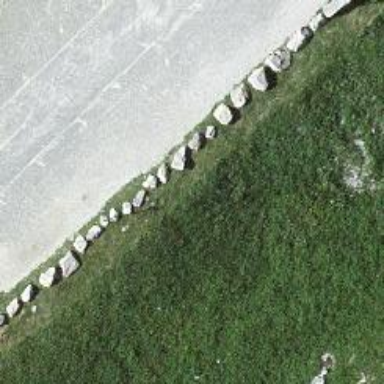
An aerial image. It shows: Block barrier.